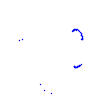
Particle: pion